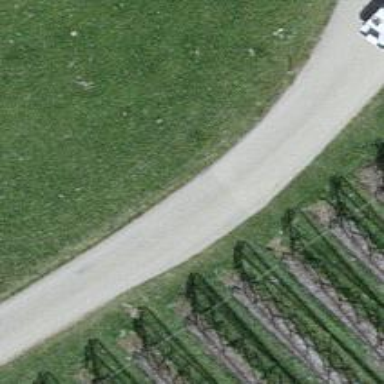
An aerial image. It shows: Asphalt service road used by agricultural vehicles.